Chest X-ray. View position: AP
Patient age: 65
Patient sex: F
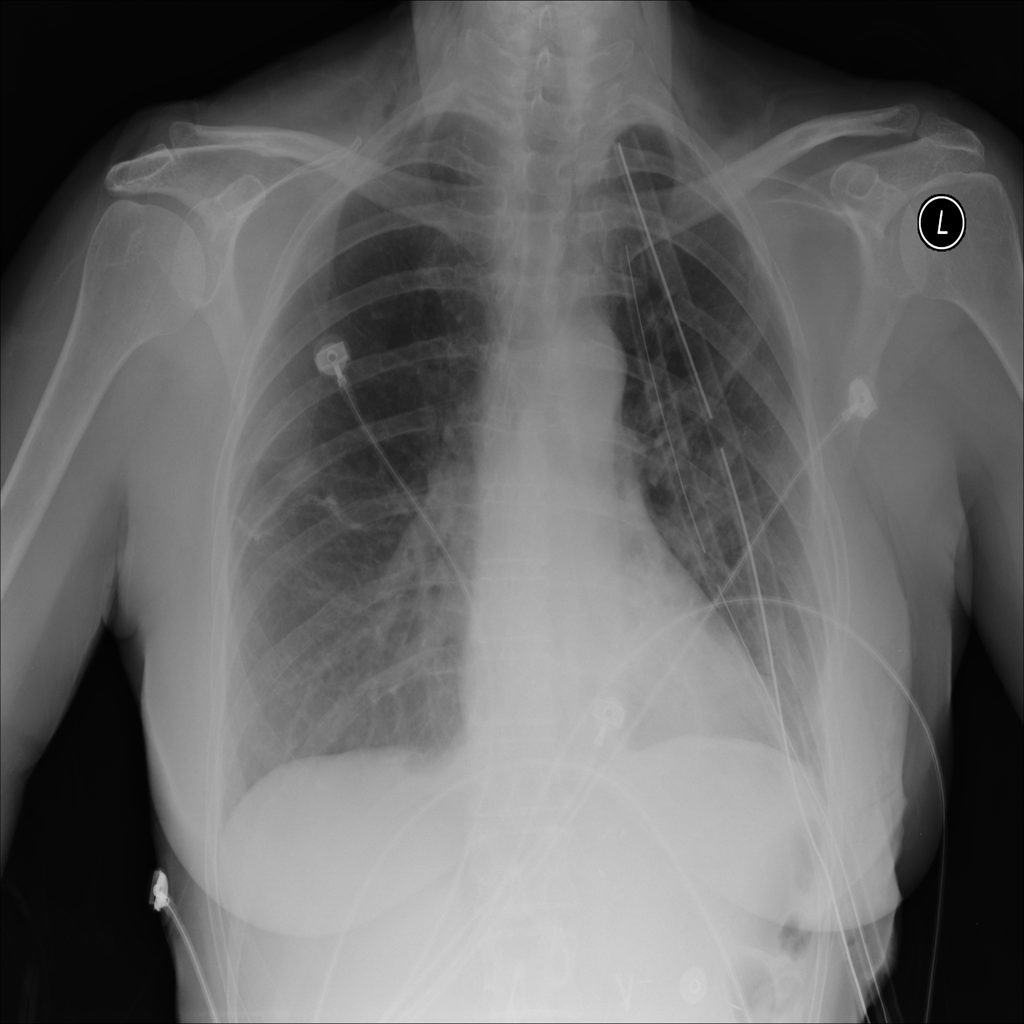
Finding: Pneumothorax